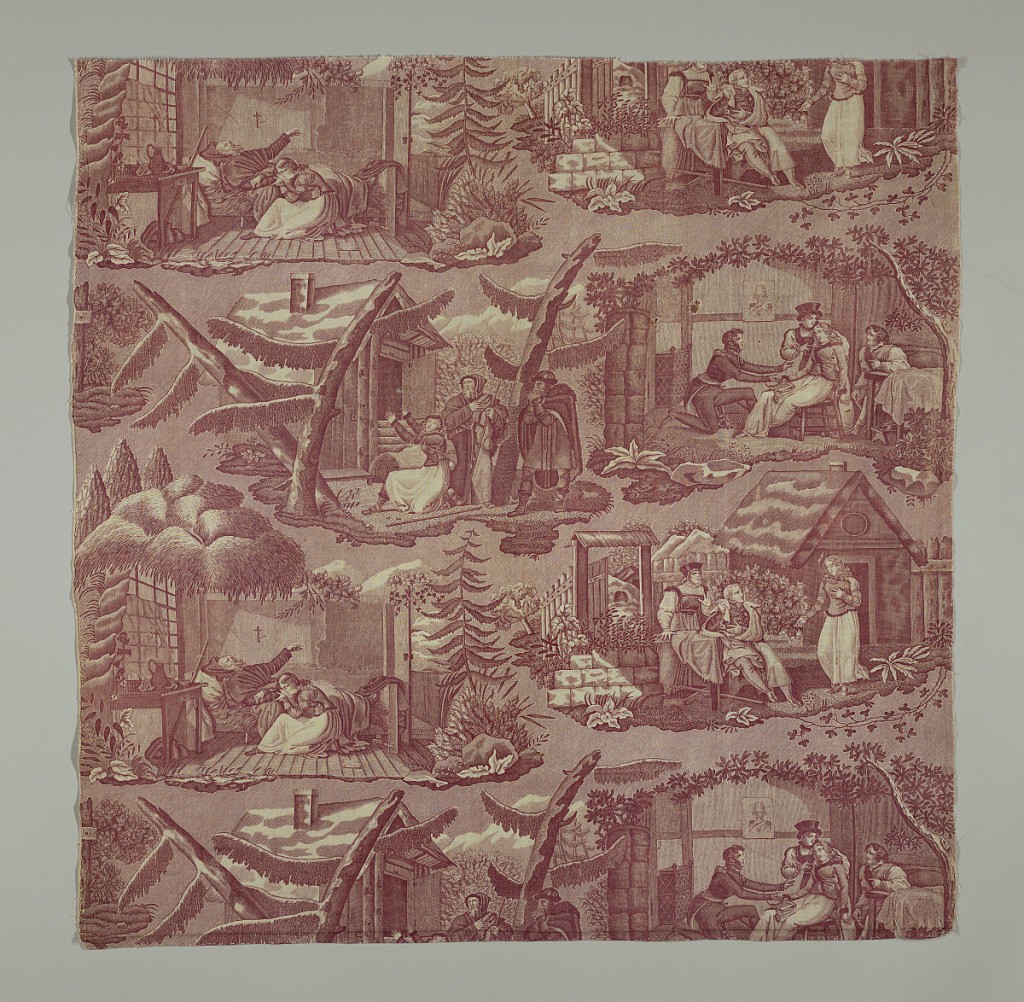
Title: Textile
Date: early 19th century
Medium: cotton Technique: printed by engraved copper plate on plain weave
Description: Scenes illustrating a story of a lost young woman. In purple on white.